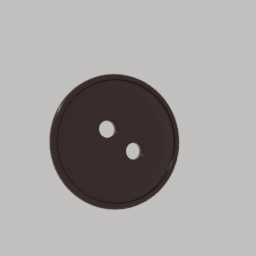
Label: people